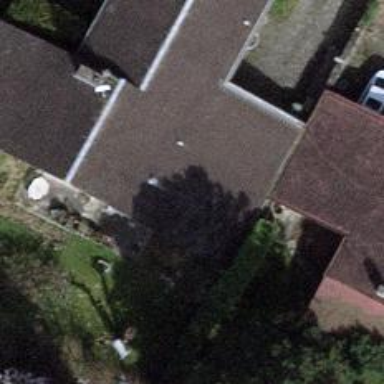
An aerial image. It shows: View of roof of building.